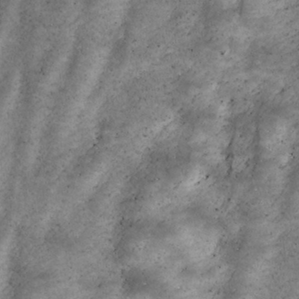
Label: non_frost